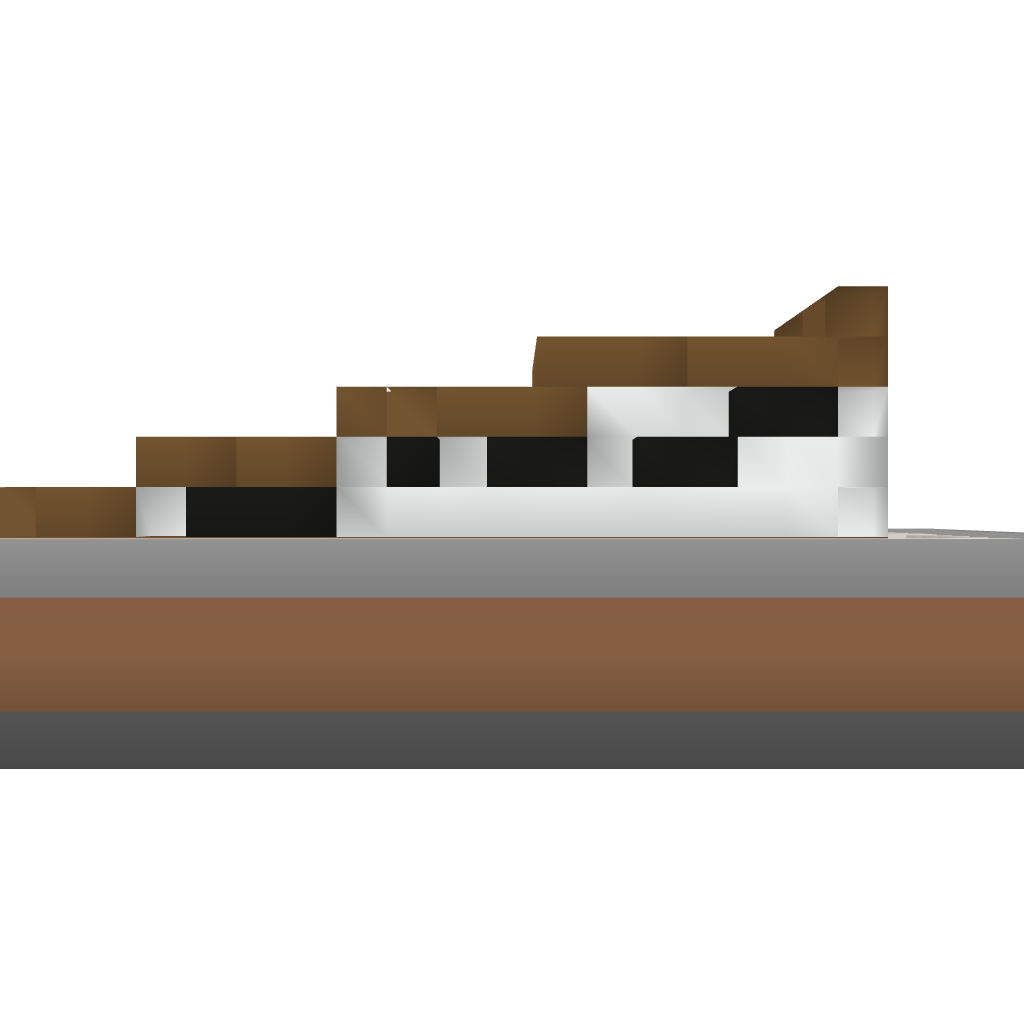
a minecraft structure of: Different Modern House